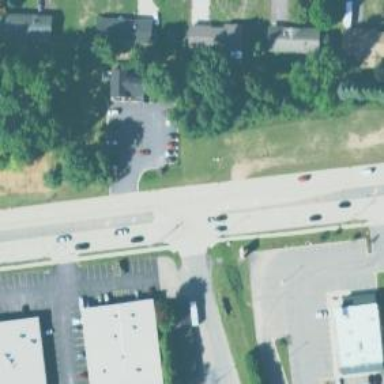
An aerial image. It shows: Marked road crossing.